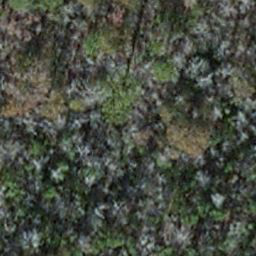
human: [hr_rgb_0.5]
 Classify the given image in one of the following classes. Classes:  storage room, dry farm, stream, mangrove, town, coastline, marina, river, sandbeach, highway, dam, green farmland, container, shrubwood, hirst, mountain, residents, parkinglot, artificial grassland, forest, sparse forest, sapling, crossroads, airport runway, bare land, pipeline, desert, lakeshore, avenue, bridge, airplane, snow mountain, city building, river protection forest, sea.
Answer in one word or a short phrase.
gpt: sapling